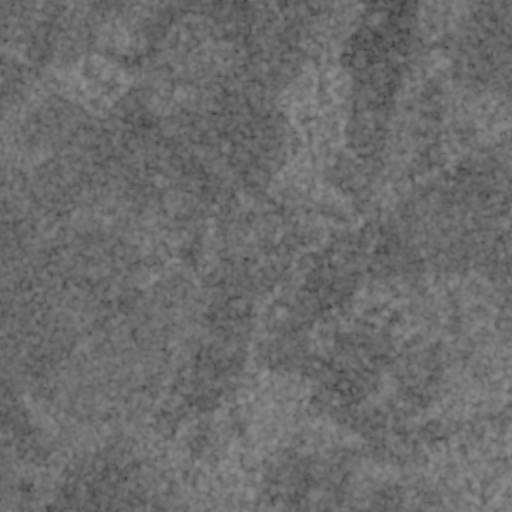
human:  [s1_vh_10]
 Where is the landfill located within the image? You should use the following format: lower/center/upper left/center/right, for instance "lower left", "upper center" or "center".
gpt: The landfill is located in the upper left of the image.
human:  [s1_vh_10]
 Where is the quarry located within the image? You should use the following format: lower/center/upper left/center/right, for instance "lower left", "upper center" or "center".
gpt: The quarry is located in the upper left of the image.
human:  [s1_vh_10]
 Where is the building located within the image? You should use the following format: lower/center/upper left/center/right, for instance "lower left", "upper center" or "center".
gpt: There is no building in the image.

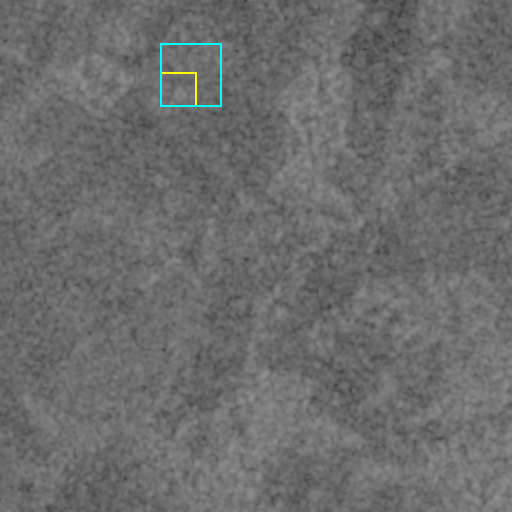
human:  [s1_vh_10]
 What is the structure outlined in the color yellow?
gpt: The structure outlined in yellow is a landfill.
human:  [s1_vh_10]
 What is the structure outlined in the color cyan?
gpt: The structure outlined in cyan is a quarry.
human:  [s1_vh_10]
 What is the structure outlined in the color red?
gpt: There is no red outline.